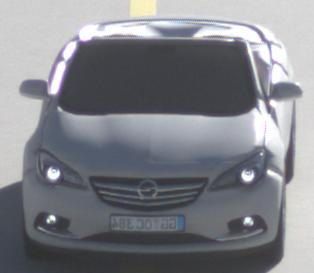
Make: Opel
Model: Cascada 1.4 Turbo
Detailed model: Cascada
Model produced from: 2013/03
Model produced until: 2015/01
Doors: 2
Color: white
Road condition: dry road
Daytime: morning or afternoon
Contrast: high contrast